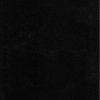
Label: dusty